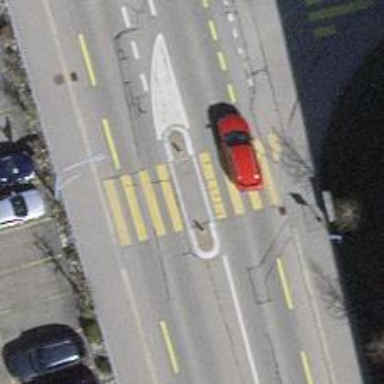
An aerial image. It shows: Primary highway with asphalt surface and designated cycle lane.